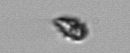
Label: Heterocapsa_rotundata